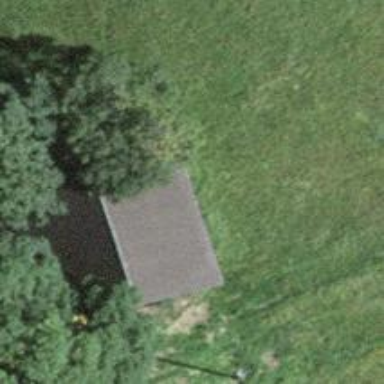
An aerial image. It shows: Barn.